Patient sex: M
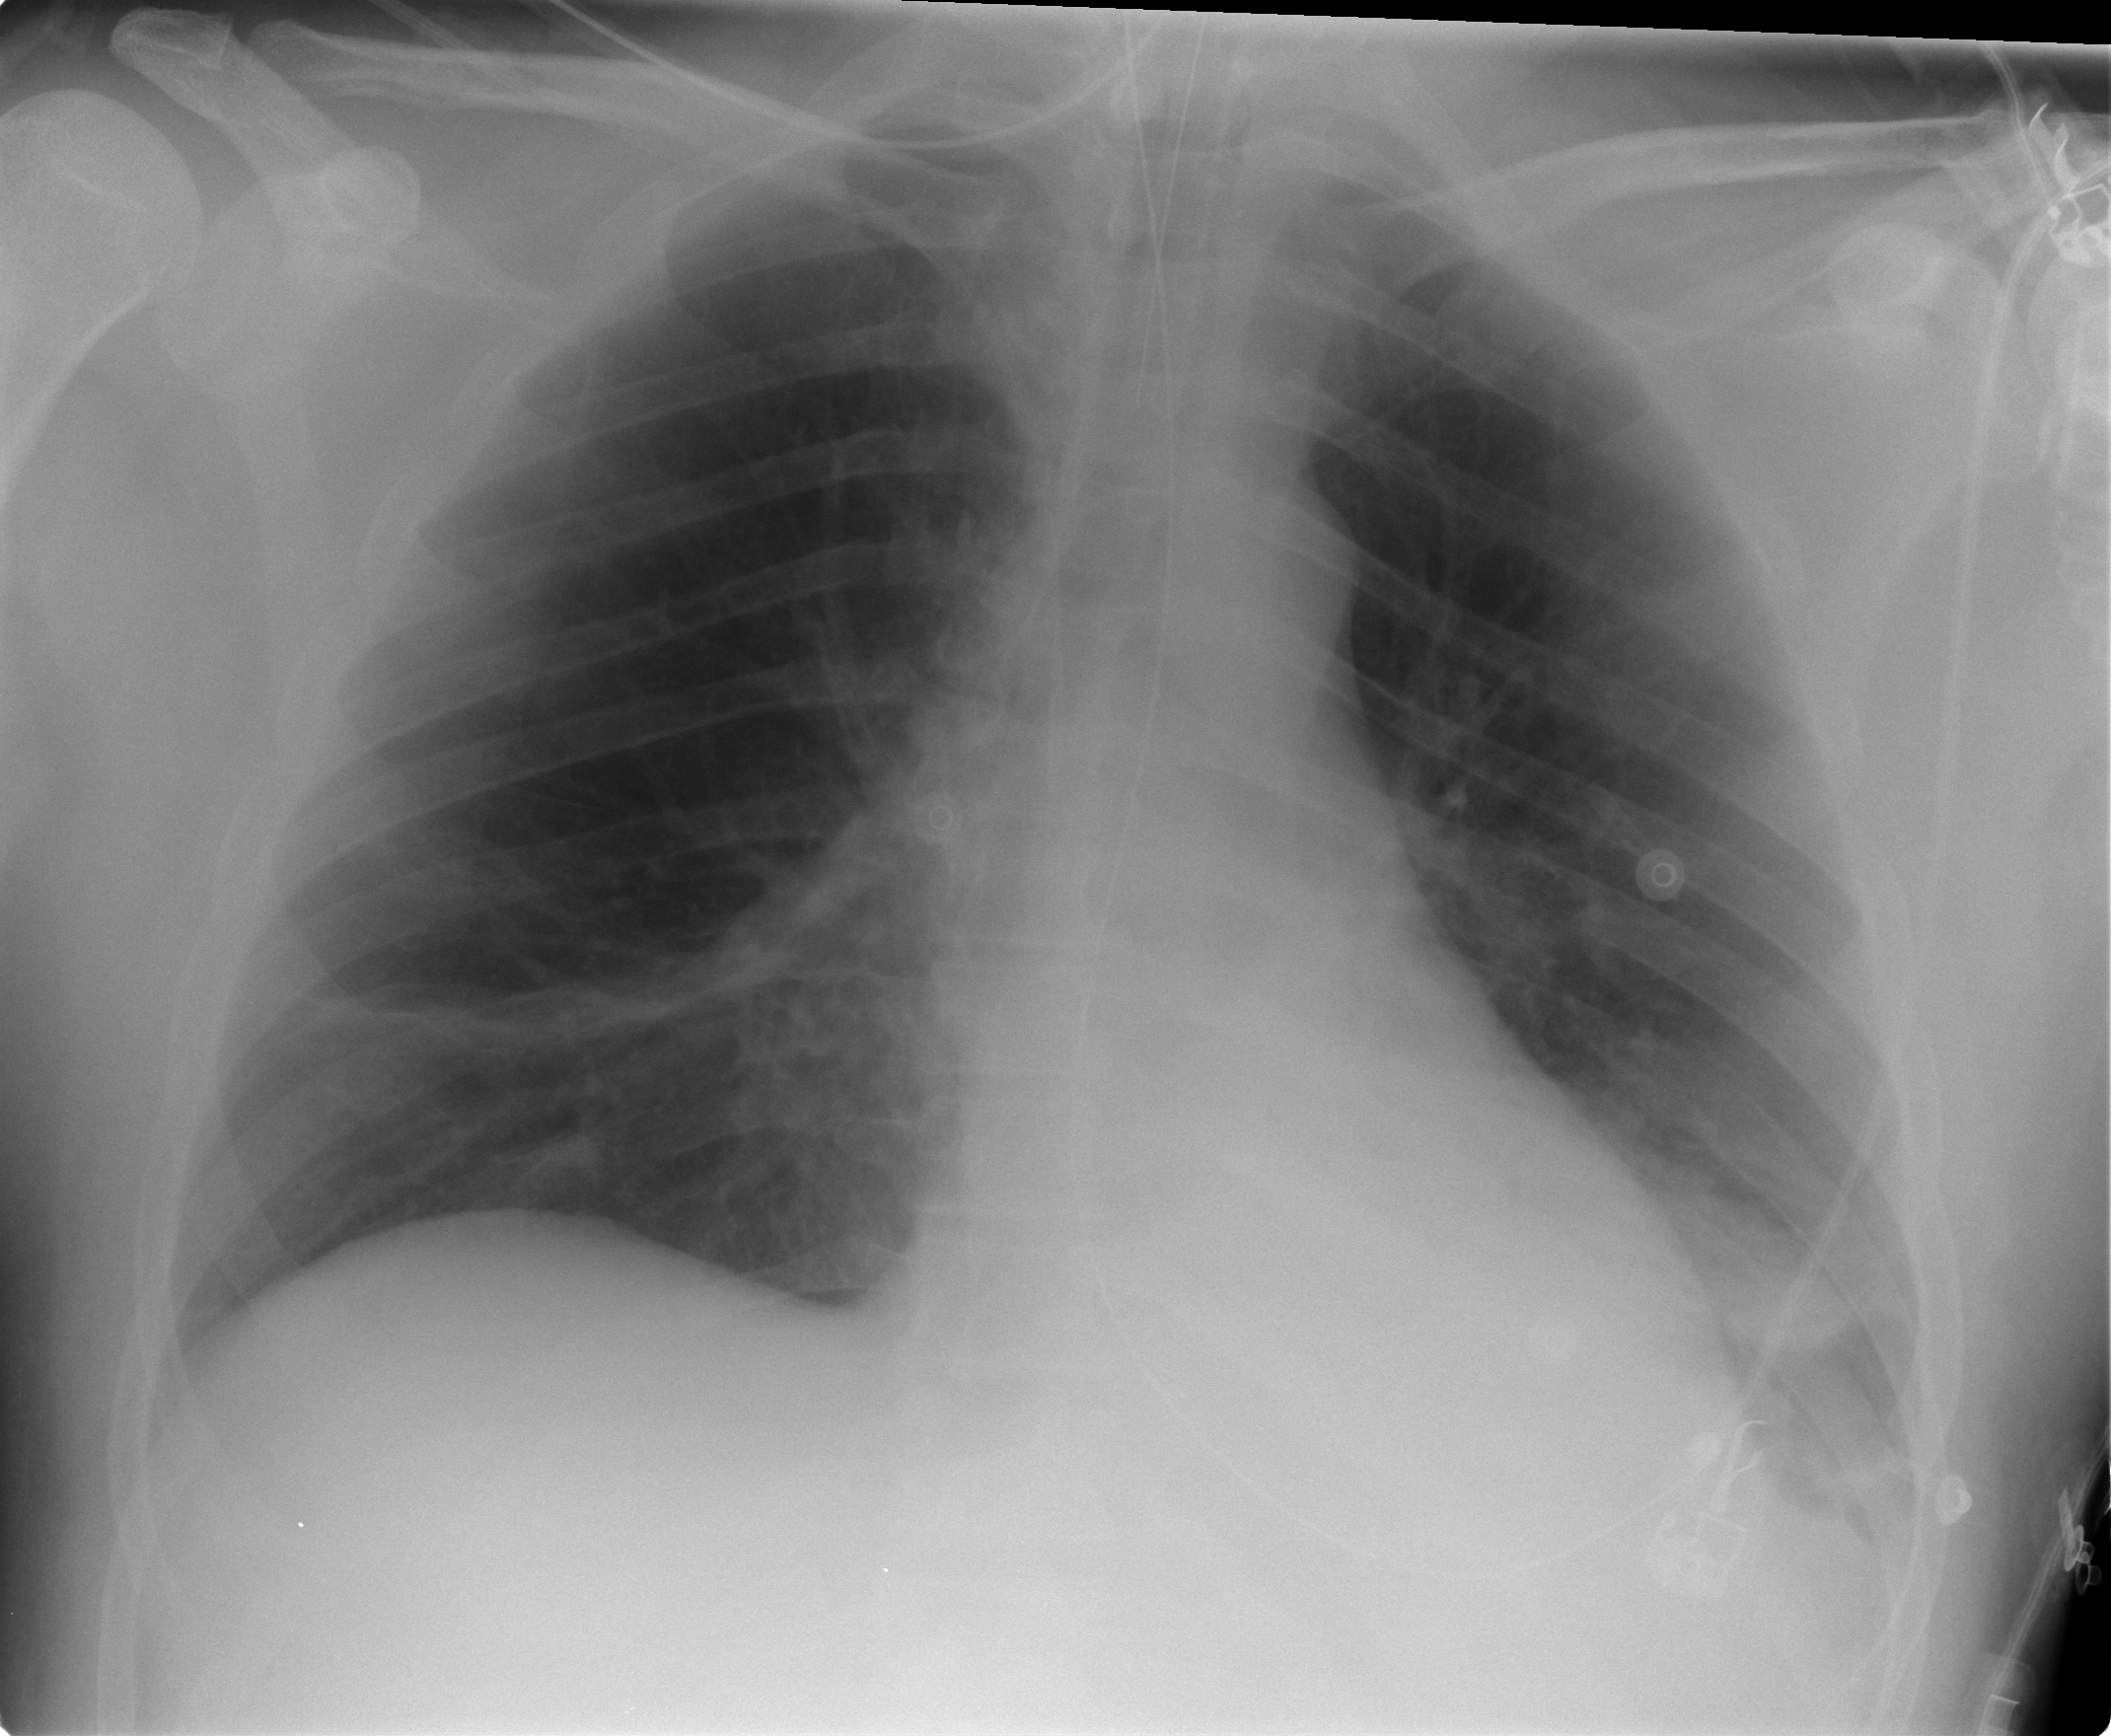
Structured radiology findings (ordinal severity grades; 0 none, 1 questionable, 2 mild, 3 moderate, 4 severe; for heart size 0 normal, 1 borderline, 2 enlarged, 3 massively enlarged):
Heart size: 1
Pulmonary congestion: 0
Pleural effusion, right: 0
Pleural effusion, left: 1
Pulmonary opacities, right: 0
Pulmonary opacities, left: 0
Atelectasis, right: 2
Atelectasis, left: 2